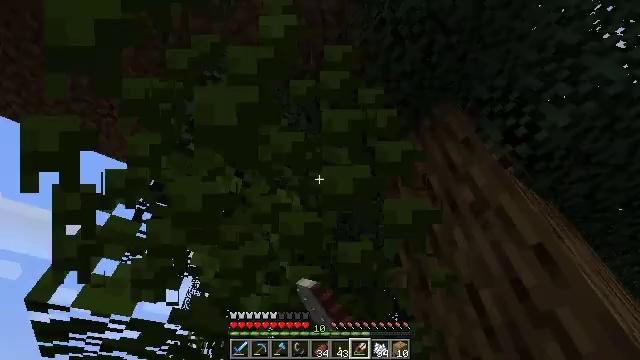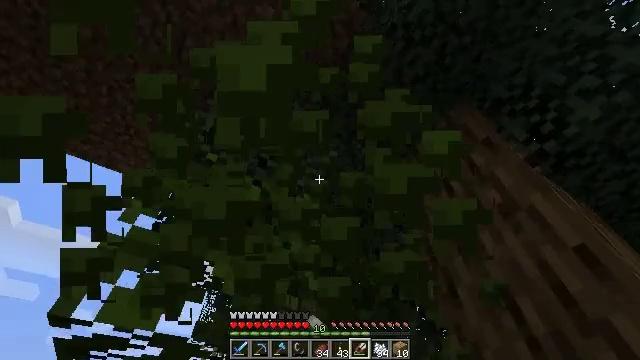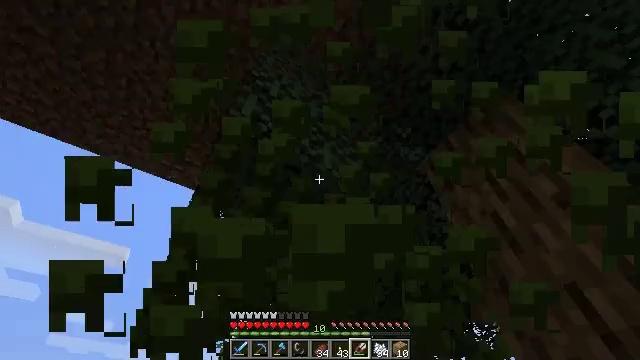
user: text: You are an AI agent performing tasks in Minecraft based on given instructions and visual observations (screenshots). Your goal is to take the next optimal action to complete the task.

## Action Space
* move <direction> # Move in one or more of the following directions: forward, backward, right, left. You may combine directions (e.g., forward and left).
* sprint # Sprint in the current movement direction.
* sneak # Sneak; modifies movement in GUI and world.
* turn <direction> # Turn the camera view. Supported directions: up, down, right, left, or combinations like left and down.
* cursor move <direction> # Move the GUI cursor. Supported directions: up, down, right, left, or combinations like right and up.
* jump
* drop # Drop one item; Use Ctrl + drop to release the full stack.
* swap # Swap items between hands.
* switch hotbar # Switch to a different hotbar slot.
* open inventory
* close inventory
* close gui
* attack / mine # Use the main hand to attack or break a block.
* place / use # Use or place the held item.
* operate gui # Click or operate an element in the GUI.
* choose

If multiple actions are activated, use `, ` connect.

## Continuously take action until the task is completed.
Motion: motion action
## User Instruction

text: Punch the spruce leaves to get saplings.
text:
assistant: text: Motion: move left, turn left and up, attack / mine
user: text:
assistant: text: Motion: move left, attack / mine
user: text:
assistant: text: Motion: attack / mine